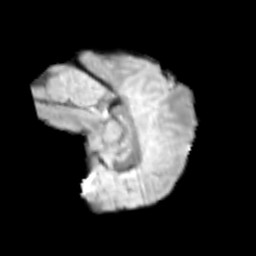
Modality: T2w
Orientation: sagittal
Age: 9
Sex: male
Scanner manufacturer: siemens
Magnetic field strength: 3 T
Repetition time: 3.8 s
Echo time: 0.07 s